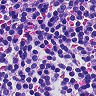
Metastatic tissue present: no